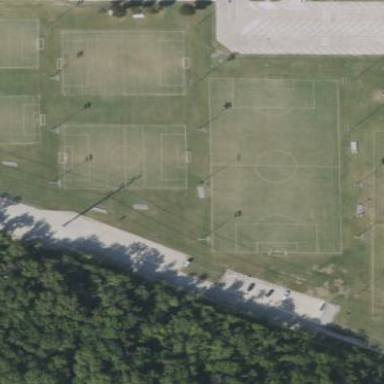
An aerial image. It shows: Soccer pitch for leisure land activities.